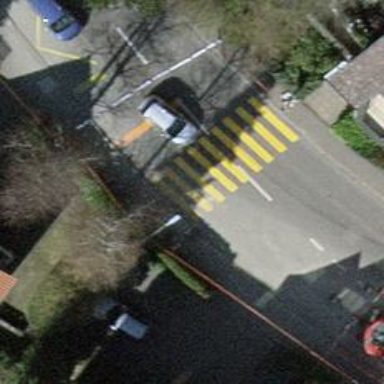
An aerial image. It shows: Trolleybus stop position for public transport.